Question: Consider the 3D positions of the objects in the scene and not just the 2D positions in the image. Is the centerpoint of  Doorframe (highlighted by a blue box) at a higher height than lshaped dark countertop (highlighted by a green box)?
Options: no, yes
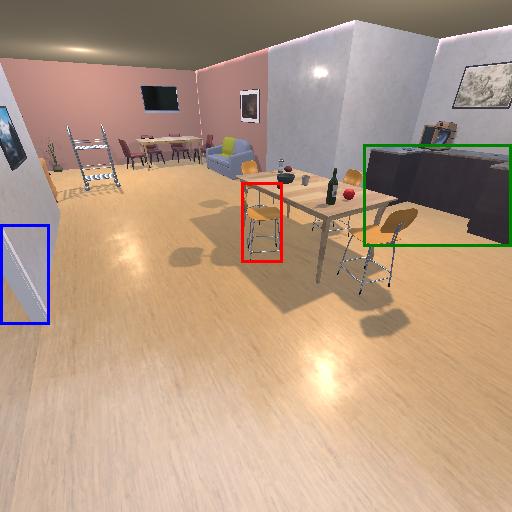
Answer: no